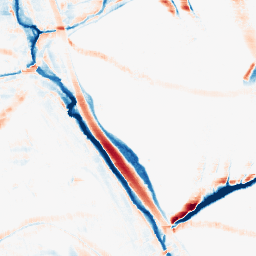
Category: morphological
Decomposition family: morphological_rect
Decomposition parameters: operation: average
width: 20
height: 10
Upsampling method: quartic
Upsampling parameters: scale: 4
Upsampling scale: 4